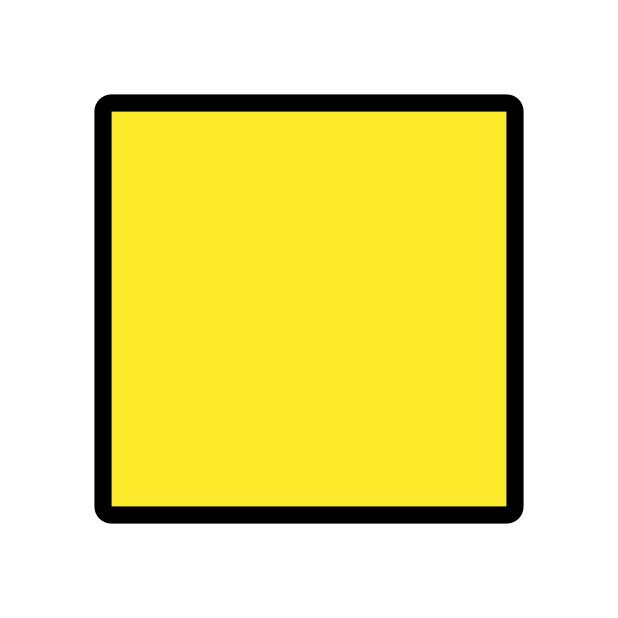
Emoji: 🟨
Name: large yellow square
Unicode: 0x1f7e8